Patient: sex M, age 52
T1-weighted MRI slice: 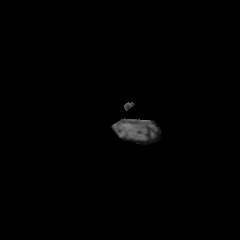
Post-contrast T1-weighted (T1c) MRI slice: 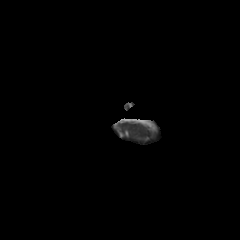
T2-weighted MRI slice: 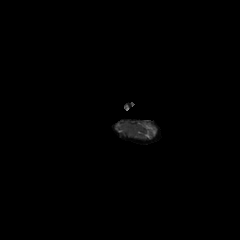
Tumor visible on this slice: yes
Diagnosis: Glioblastoma, IDH-wildtype
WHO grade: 4